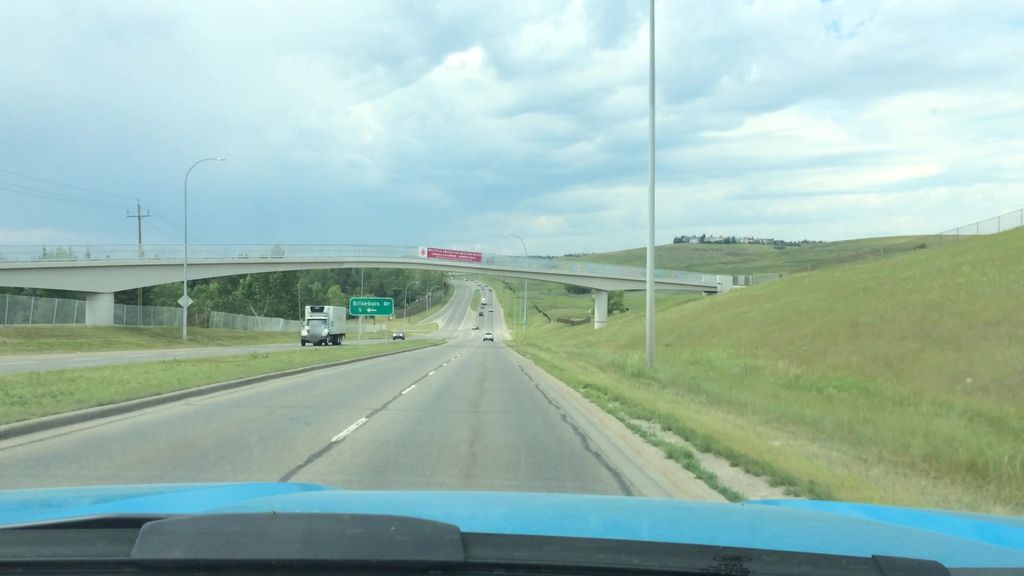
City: calgary